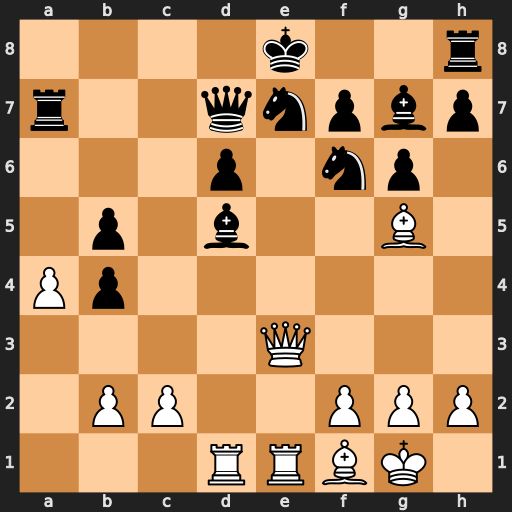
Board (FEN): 4k2r/r2qnpbp/3p1np1/1p1b2B1/Pp6/4Q3/1PP2PPP/3RRBK1
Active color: w
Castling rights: k
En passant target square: -
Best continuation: Bxb5 O-O Bxd7